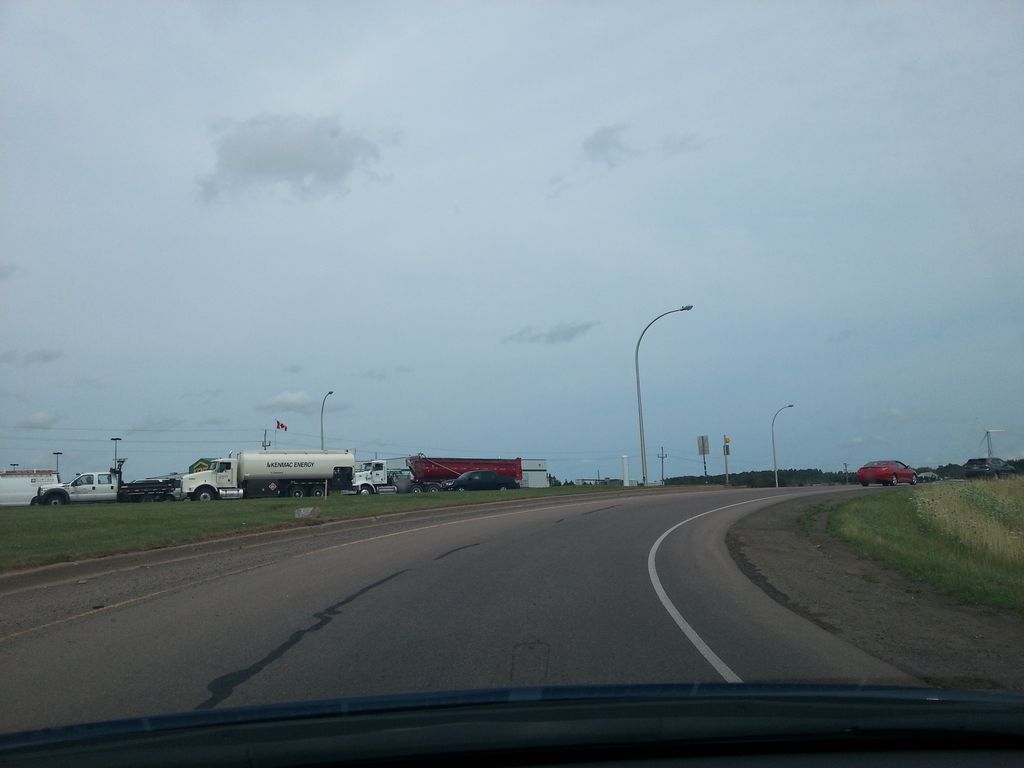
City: charlottetown